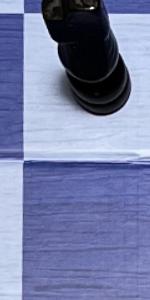
Label: Empty